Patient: sex M, age 66
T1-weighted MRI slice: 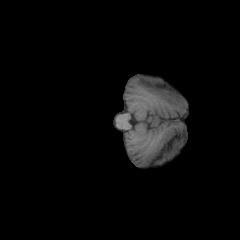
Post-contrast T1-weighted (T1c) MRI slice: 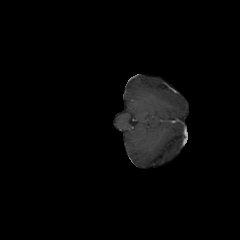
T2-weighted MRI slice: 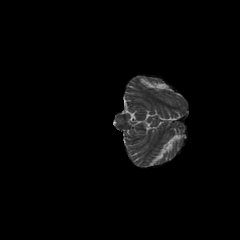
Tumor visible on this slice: no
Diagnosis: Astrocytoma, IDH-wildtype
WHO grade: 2